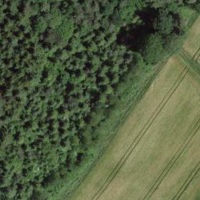
EUNIS habitat code: 44
Species observed at this site:
Stellaria graminea